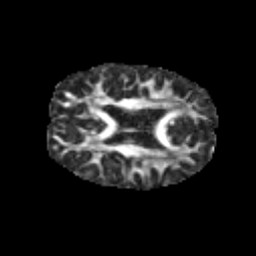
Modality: FA
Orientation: axial
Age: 10
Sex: male
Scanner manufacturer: siemens
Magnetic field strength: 3 T
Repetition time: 3.8 s
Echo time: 0.07 s